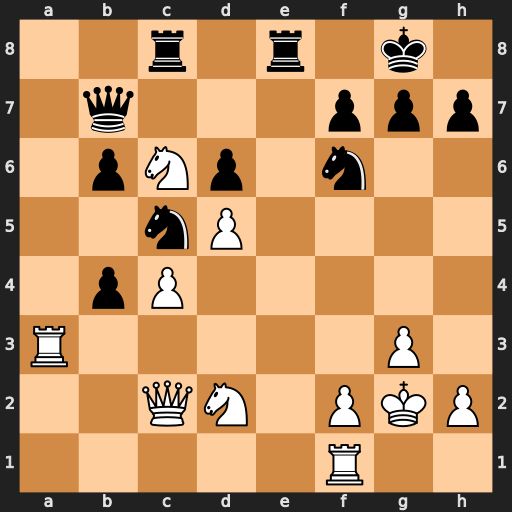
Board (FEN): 2r1r1k1/1q3ppp/1pNp1n2/2nP4/1pP5/R5P1/2QN1PKP/5R2
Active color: w
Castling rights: -
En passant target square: -
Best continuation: Ra7 Qxa7 Nxa7